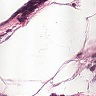
Metastatic tissue present: no